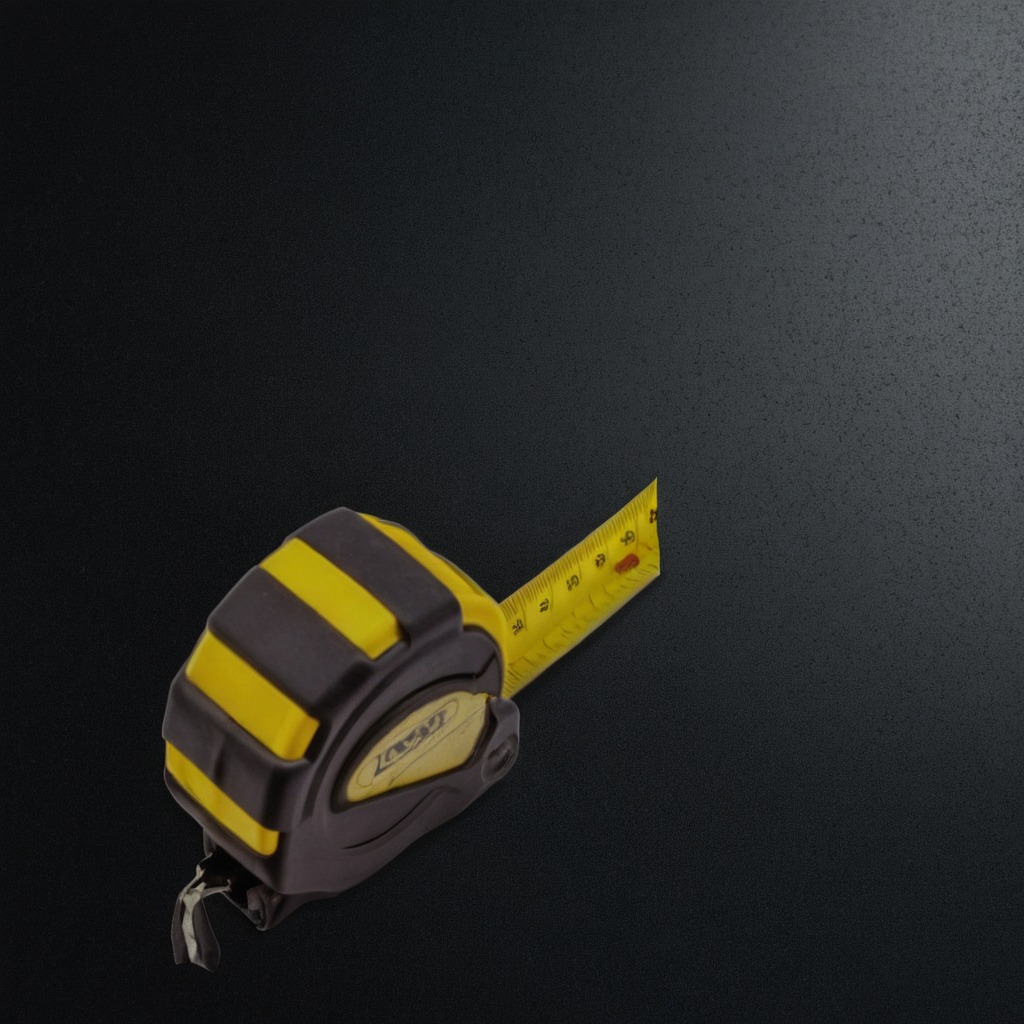
A measuring tape lying on a clean granite tabletop covered with a black rubber mat inside a workshop at night dim ambient light soft shadows worn but beneath the mat